Interaction volume radius: 5 \u00c5
Interaction volume height: 10 \u00c5
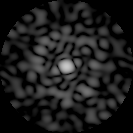
Disorder parameter: 0.8236